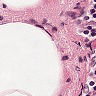
Metastatic tissue present: no